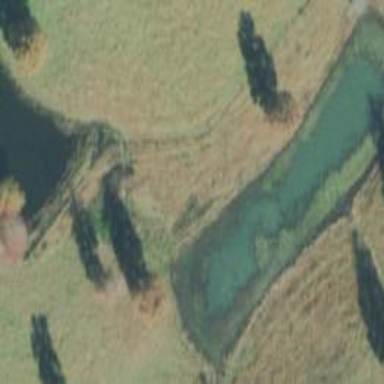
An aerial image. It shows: Pond with natural water.